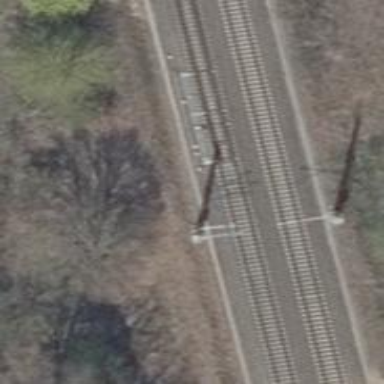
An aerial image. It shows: Railway switch.